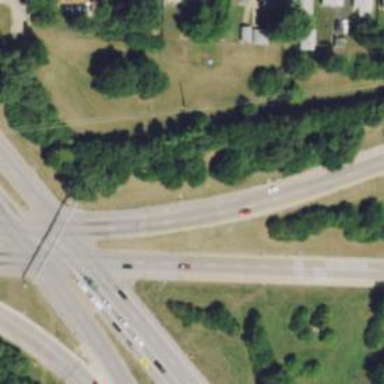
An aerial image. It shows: This image shows trunk highway that functions as expressway.